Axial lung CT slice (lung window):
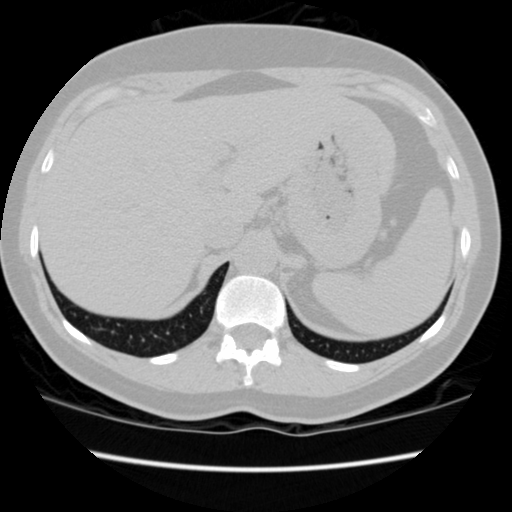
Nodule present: no